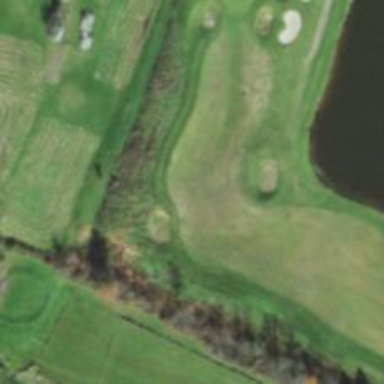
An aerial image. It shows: Golf hole.